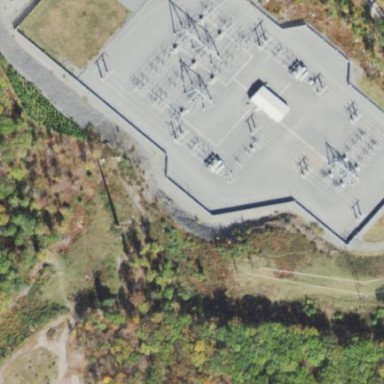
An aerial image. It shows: Outdoor substation for power distribution.